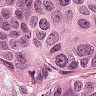
Metastatic tissue present: yes